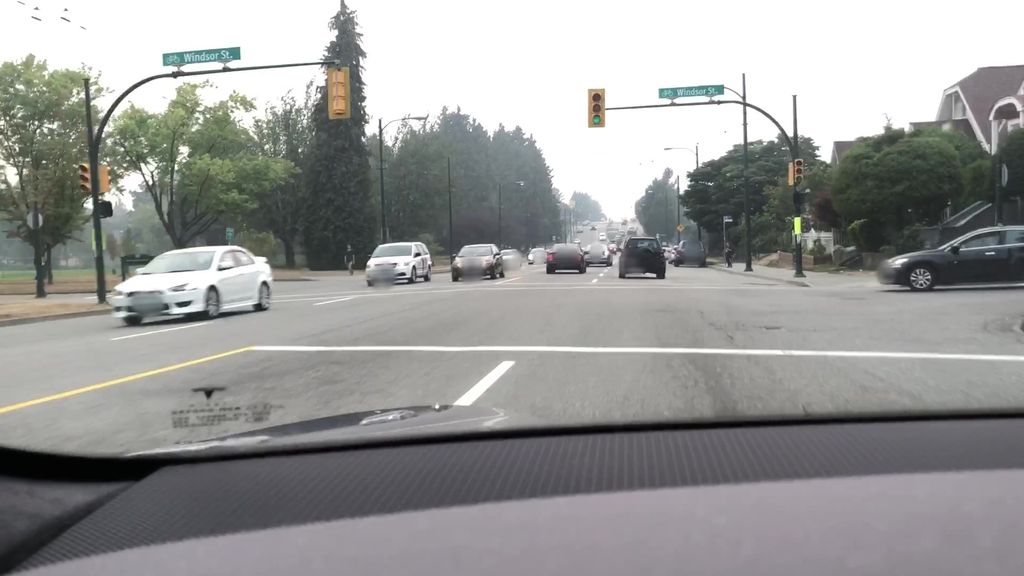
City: vancouver